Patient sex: F
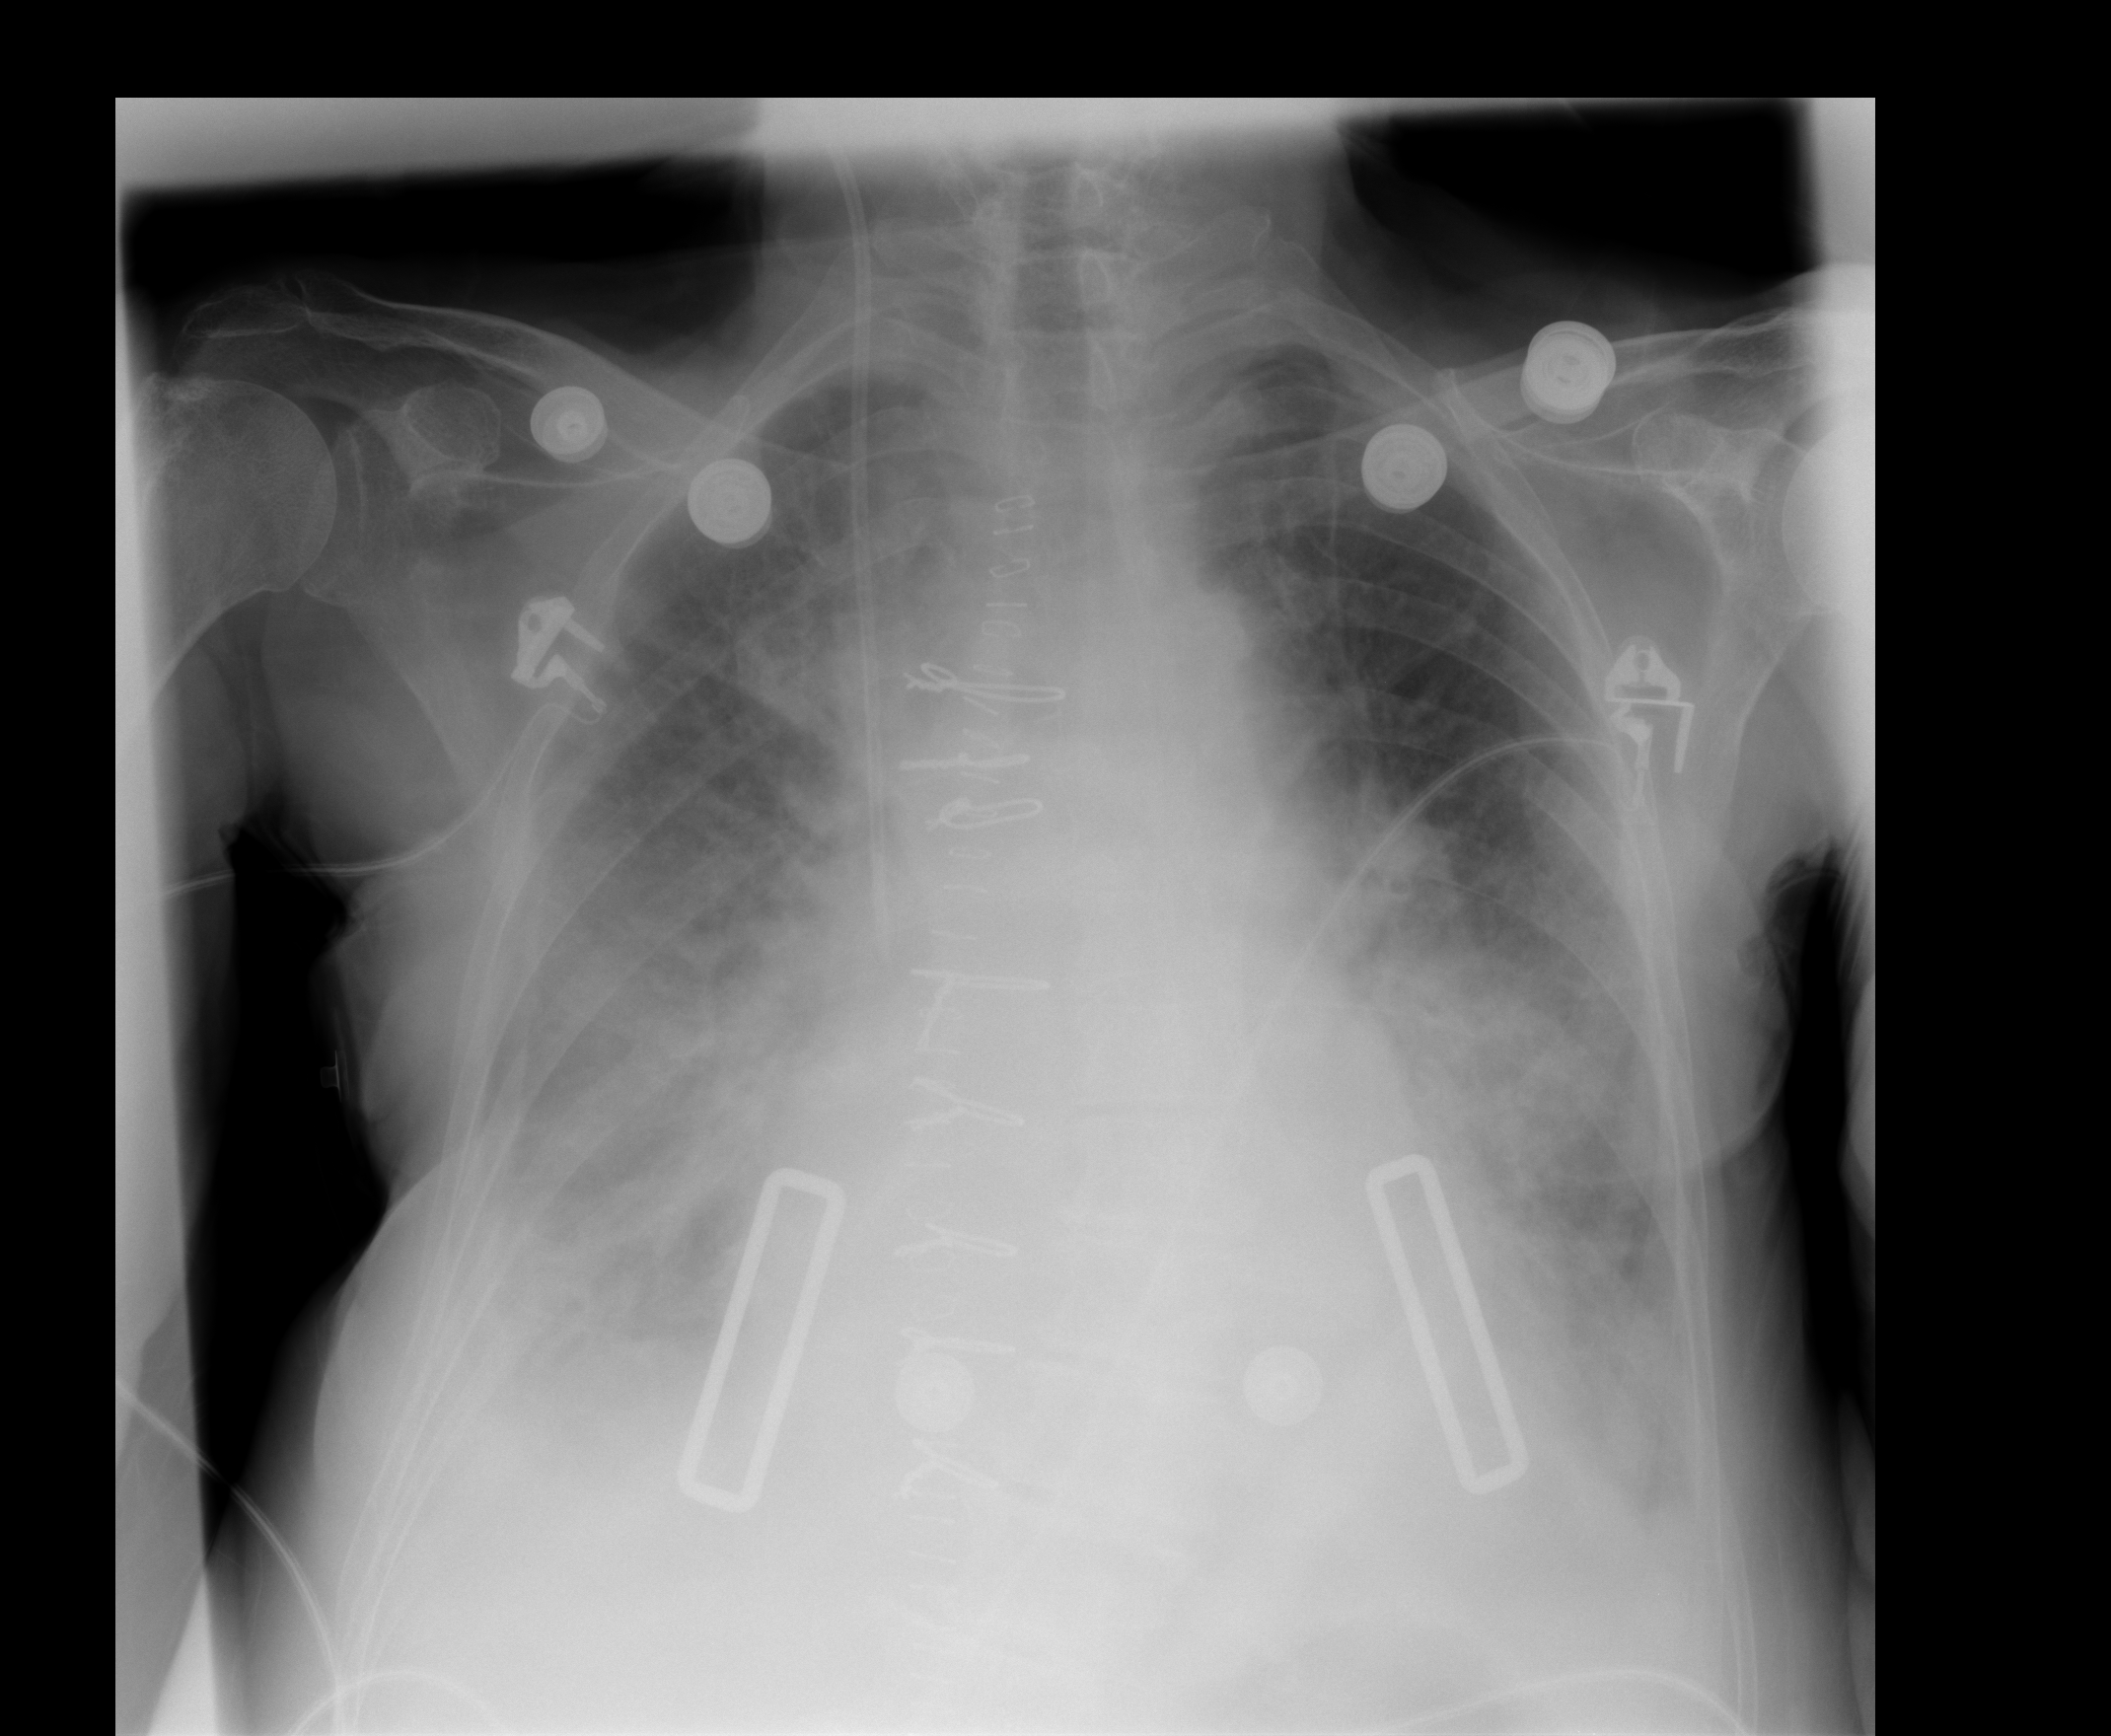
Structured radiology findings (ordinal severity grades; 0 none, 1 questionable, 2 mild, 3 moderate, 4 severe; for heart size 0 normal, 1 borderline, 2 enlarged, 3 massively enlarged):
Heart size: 2
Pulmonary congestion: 3
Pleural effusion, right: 2
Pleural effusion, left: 2
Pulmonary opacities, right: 3
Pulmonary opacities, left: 2
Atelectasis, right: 2
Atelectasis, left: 2